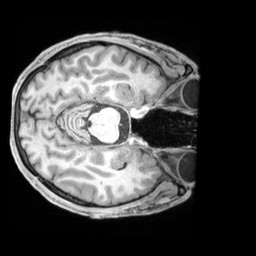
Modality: T1w
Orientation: axial
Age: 27
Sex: male
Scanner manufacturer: siemens
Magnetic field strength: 3 T
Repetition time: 2.2 s
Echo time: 0.00218 s